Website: bh-photo
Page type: address-validator
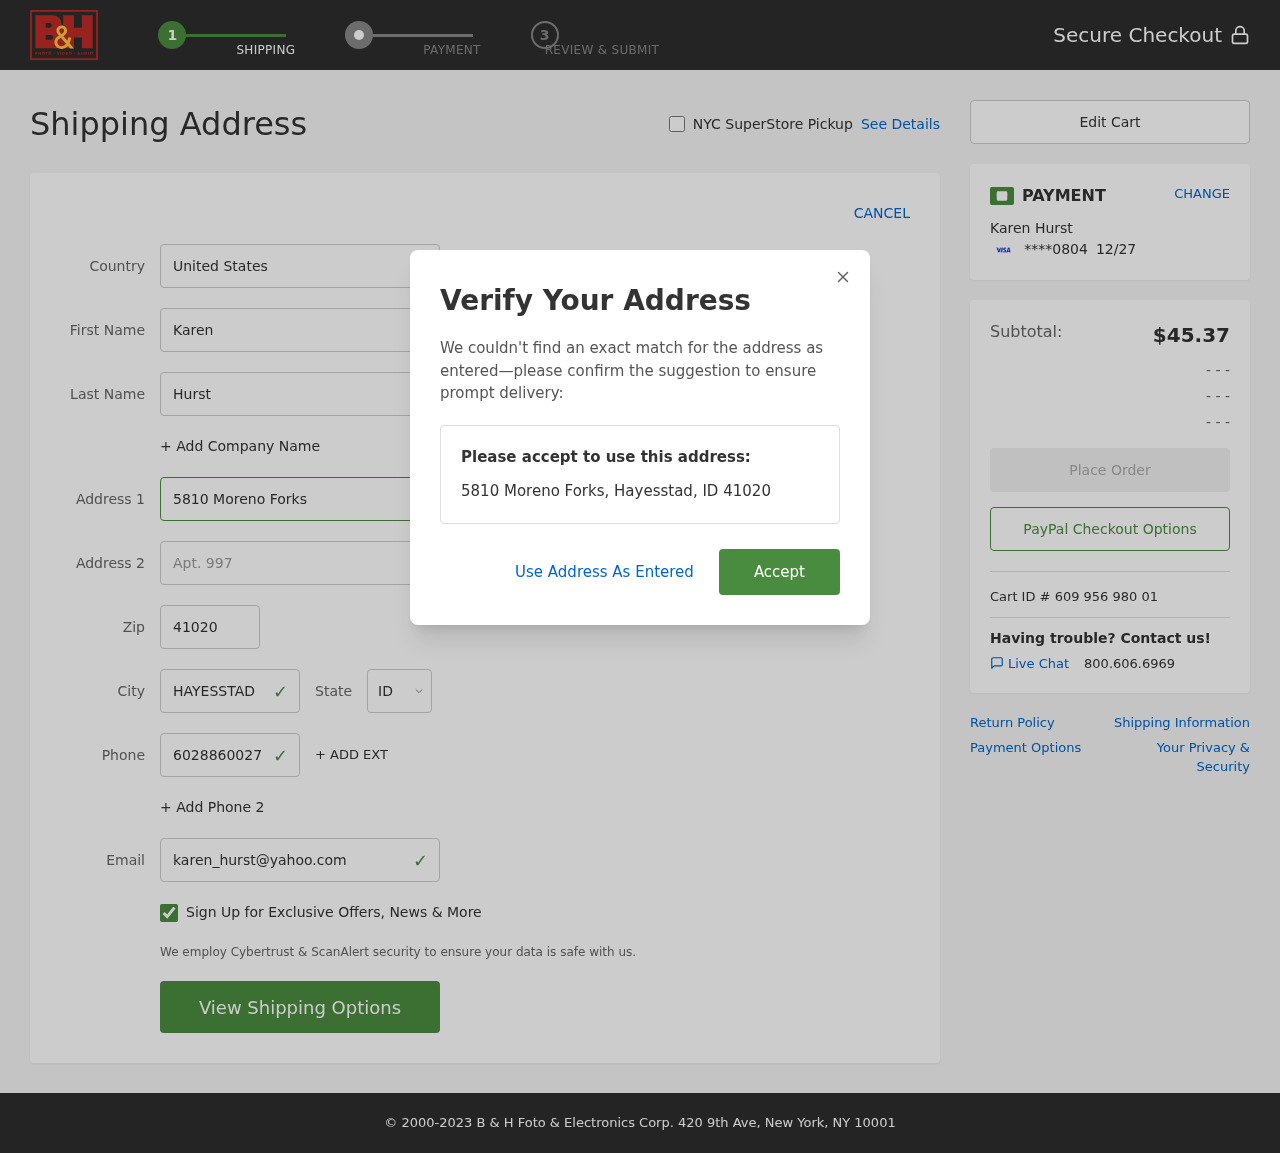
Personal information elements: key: PII_CARD_EXPIRY
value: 12/27
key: PII_CARD_LAST4
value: ****0804
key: PII_CITY
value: Hayesstad
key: PII_COUNTRY
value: United States
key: PII_EMAIL
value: karen_hurst@yahoo.com
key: PII_FIRSTNAME
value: Karen
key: PII_FULLNAME
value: Karen Hurst
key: PII_LASTNAME
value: Hurst
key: PII_PHONE
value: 6028860027
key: PII_POSTCODE
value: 41020
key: PII_STATE_ABBR
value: ID
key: PII_STREET
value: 5810 Moreno Forks
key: PII_STREET2
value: Apt. 997
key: PII_CITY_STATE_ZIP
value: Hayesstad, ID 41020
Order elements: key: ORDER_SUBTOTAL
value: $45.37
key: ORDER_ID
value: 609 956 980 01